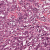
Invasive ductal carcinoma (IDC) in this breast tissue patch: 1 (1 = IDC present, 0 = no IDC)